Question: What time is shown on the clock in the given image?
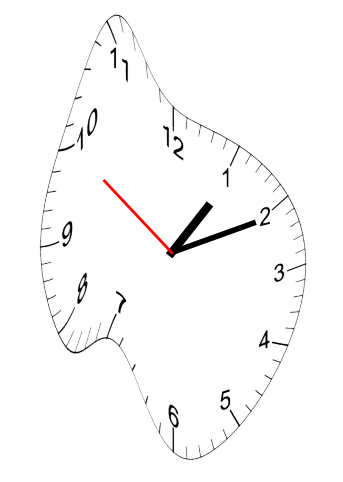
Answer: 01:10:50